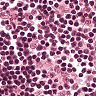
Metastatic tissue present: no